Question: I am working on a project which involves 14 sales consultants each with a client pipeline. These 14 sheets are in a Workbook ('Workbook A') that has 1 Sheet to consolidate all the information into one pipeline.
Each consultant has an individual WorkBook that they fill in and the information is then actively transferred to 'Workbook A' from their individual Workbook Sheets.
The problem I have is that I used a direct link ('=Sheet1'), because of this method I used I have to set the amount of cells to link.
All the cells I have linked with no information returns a zero in 'Workbook A' which then causes my Consolidation page to bring in all the rows with "0" in and it does not look nice.
I would like to prevent the Consolidation sheet to import these 0 figures from the consultant sheets.

This information is constantly being refreshed so the filter also gets refreshed which means I cannot simply hide it by deselecting the value on the filter.
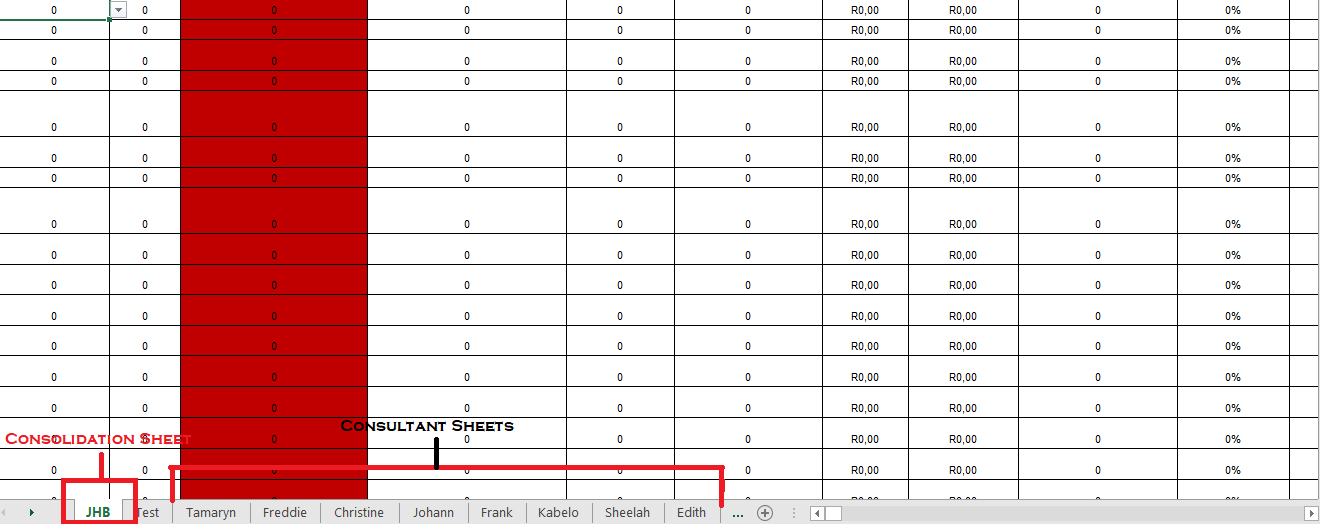
Answer: Maybe try using a '=isblank' formula to prevent the blank cells from causing you to see the 0's.
Something like this maybe '=IF(ISBLANK(Sheet1!'YOURCELLSHERE),'','Sheet1!Cell')'